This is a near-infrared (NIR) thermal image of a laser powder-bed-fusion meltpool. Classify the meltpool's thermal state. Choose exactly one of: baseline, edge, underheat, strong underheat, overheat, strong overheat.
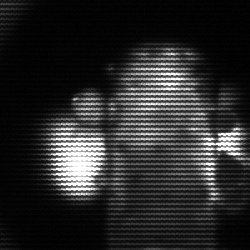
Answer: strong underheat